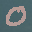
Label: 0